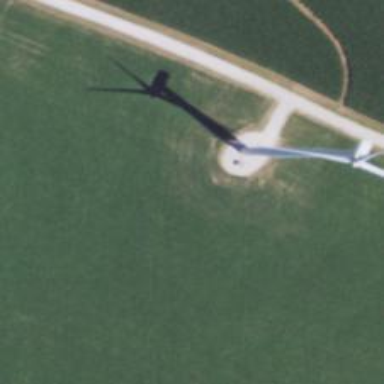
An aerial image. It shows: Wind turbine generator that utilizes wind as its source for generating electricity. It is of the horizontal axis type.